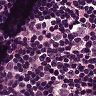
Metastatic tissue present: yes